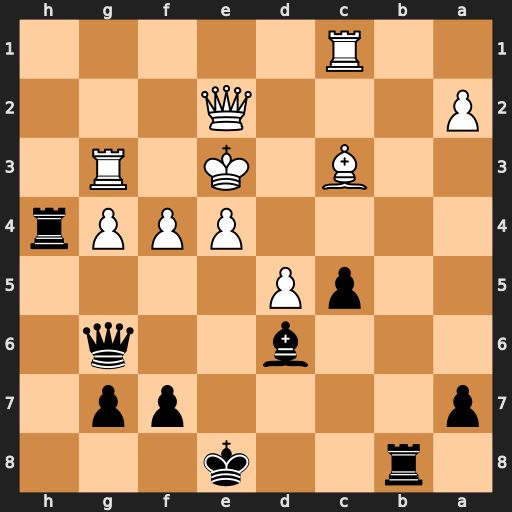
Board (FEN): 1r2k3/p4pp1/3b2q1/2pP4/4PPPr/2B1K1R1/P3Q3/2R5
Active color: b
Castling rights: -
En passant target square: -
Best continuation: Bxf4+ Kxf4 Qh6+ Kf3 Qxc1